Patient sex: M
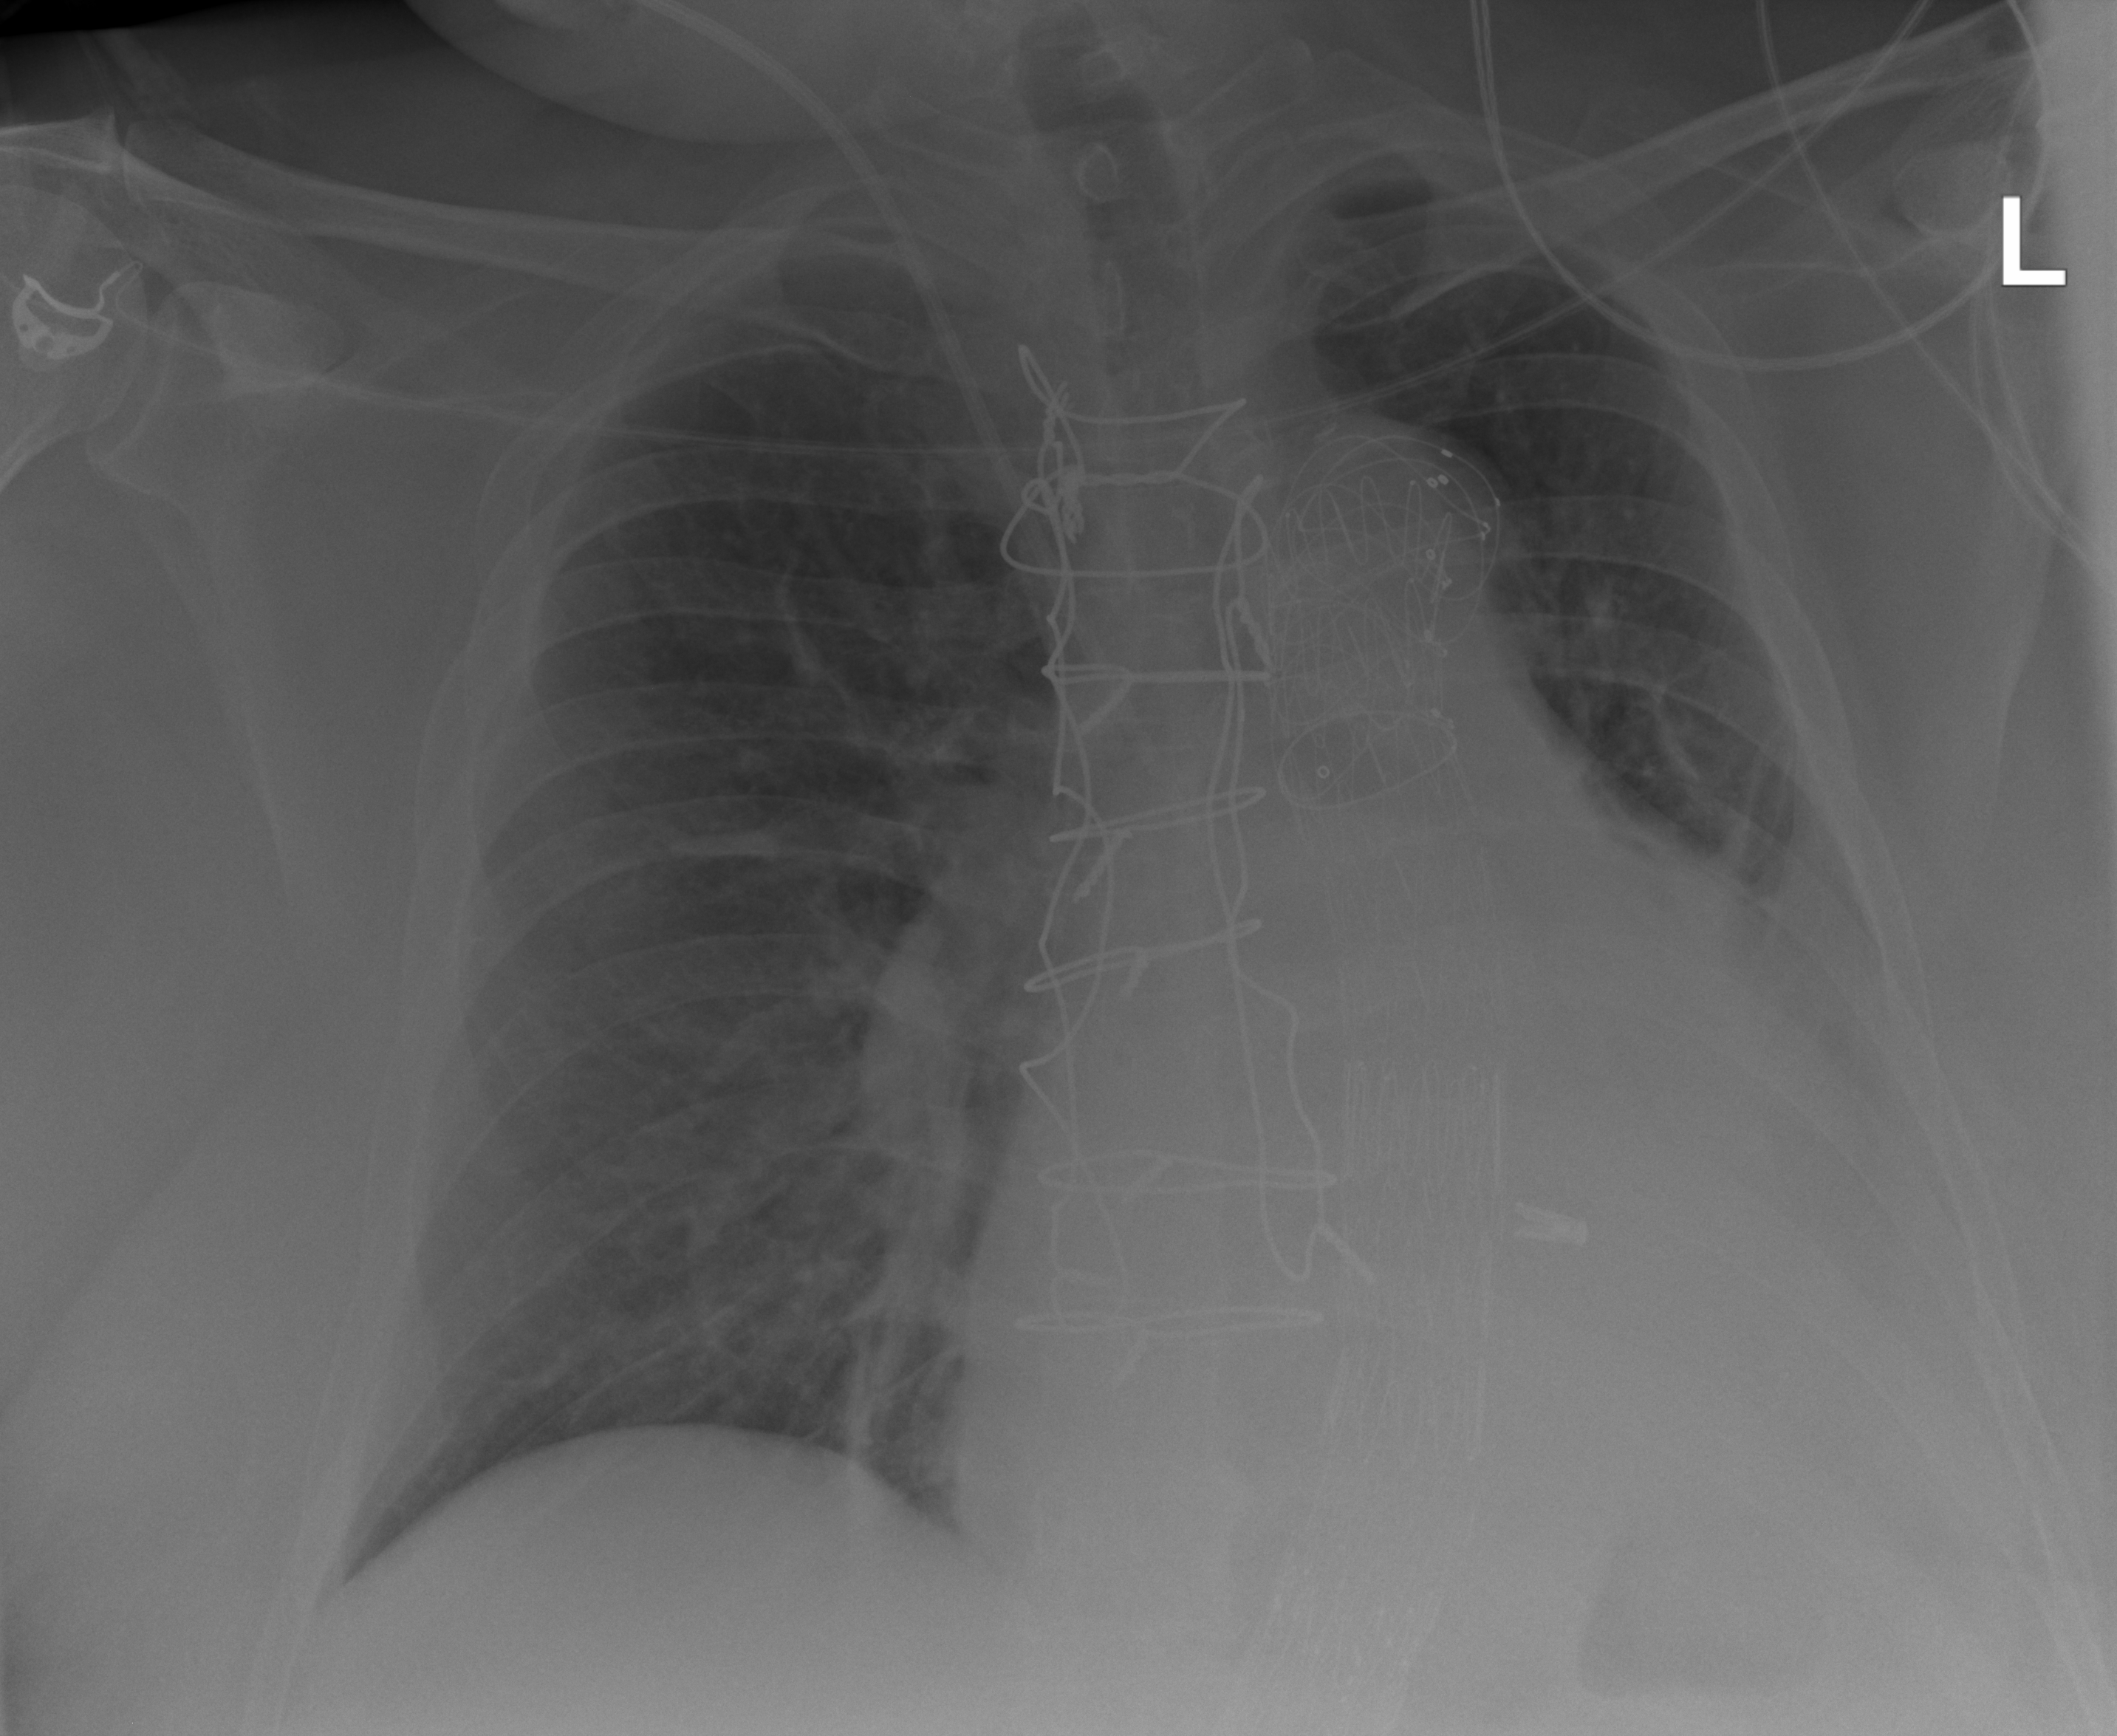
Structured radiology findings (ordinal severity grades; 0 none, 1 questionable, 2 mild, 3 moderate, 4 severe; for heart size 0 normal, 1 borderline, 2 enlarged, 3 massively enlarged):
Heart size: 3
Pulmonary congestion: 2
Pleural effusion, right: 0
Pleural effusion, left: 3
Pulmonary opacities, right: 2
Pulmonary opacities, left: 0
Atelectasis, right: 2
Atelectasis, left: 3